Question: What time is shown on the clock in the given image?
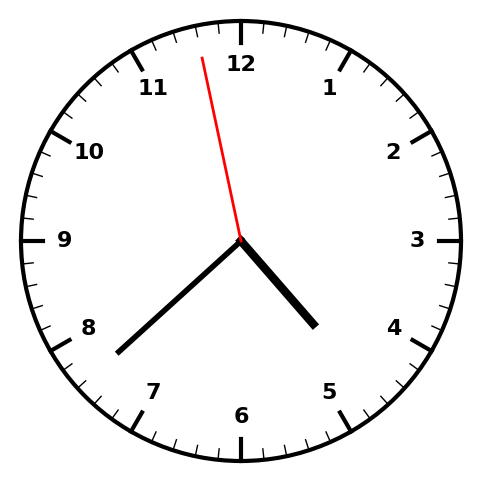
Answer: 04:37:58